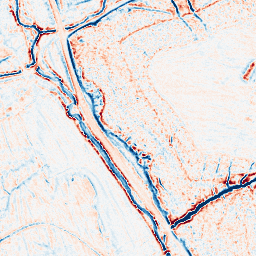
Category: edge_preserving
Decomposition family: bilateral
Decomposition parameters: d: 9
sigma_color: 150
sigma_space: 50
Upsampling method: bicubic_3x
Upsampling parameters: scale: 3
Upsampling scale: 3